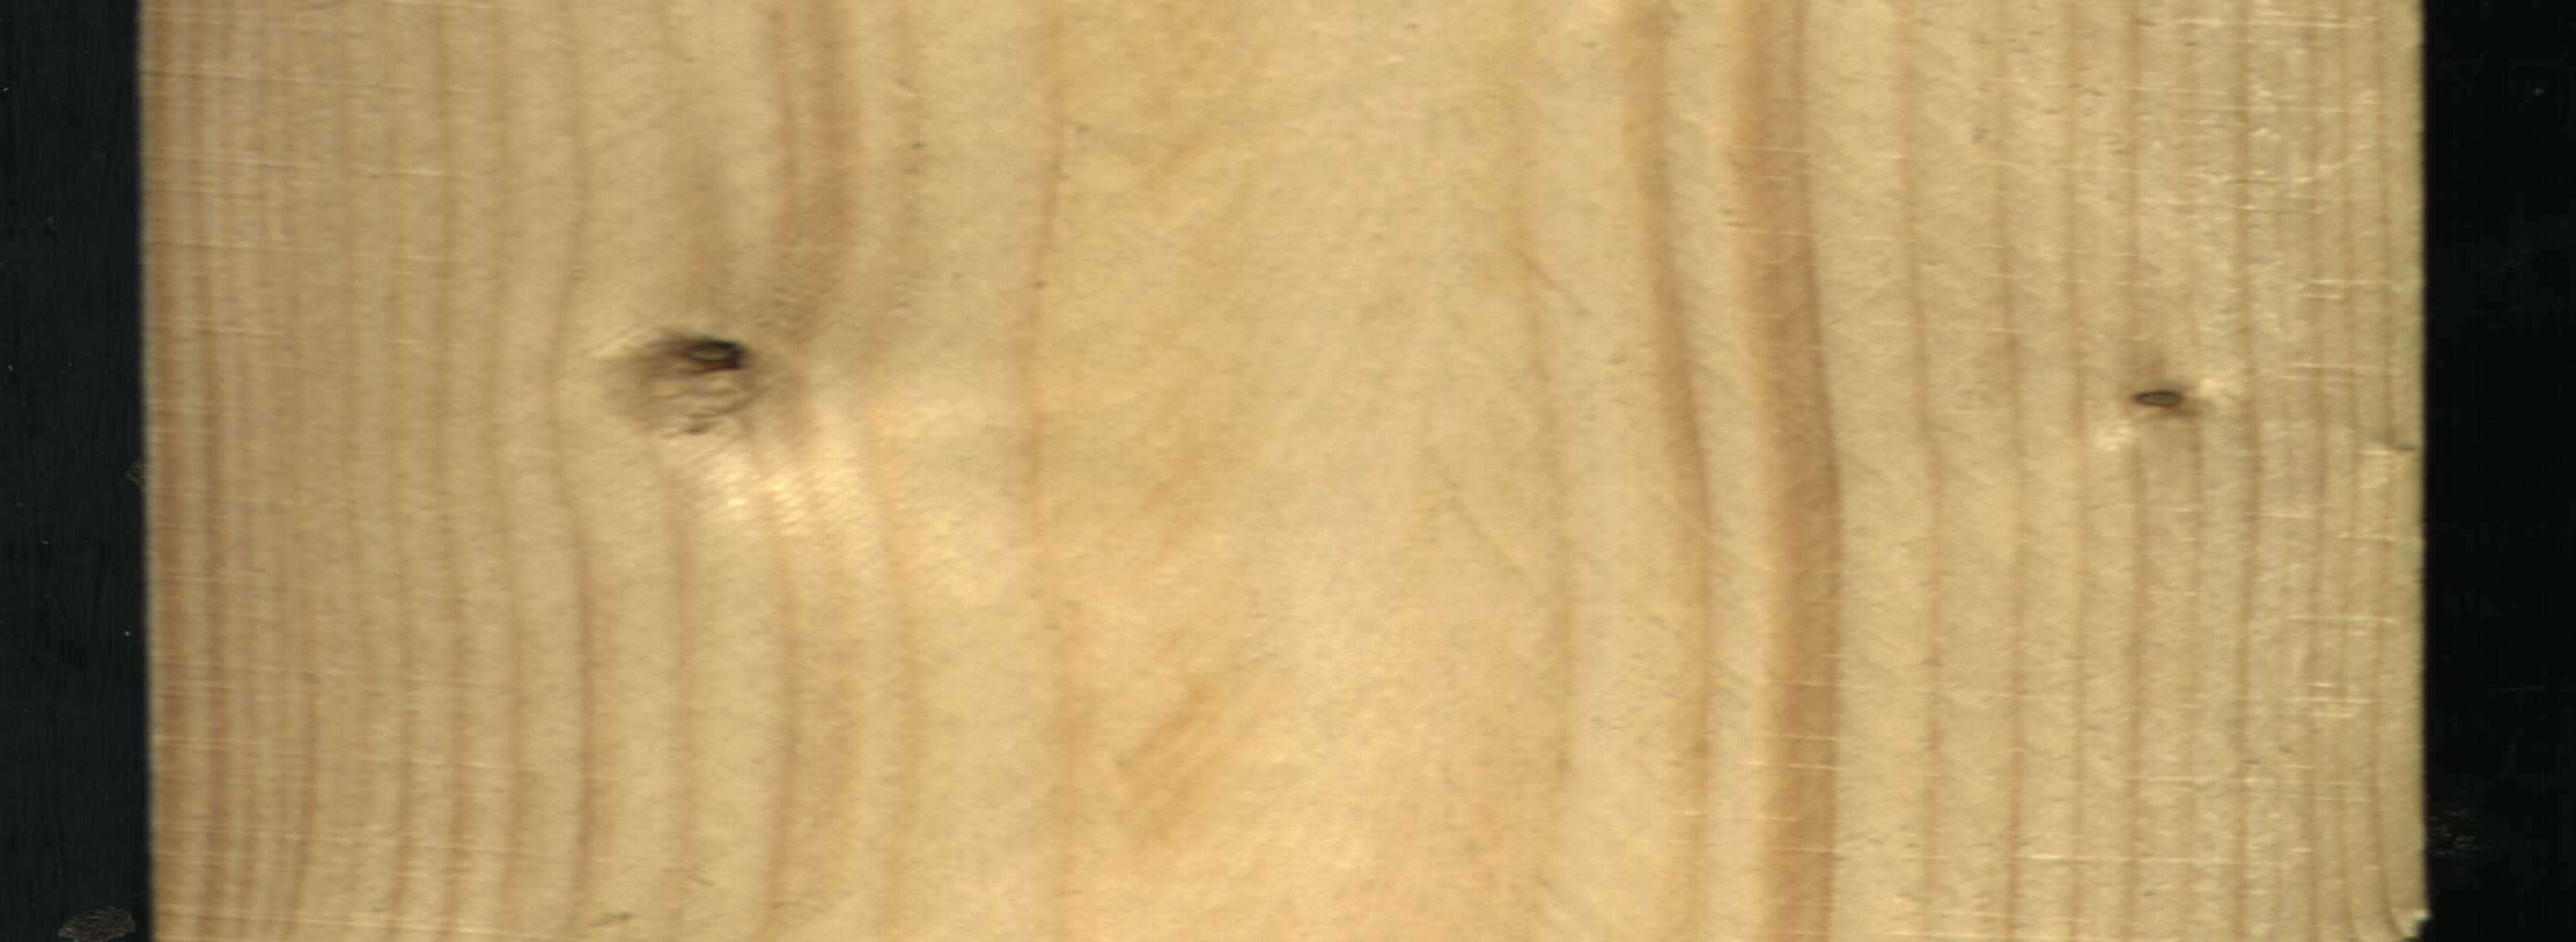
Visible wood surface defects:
Dead_Knot
Dead_Knot
Dead_Knot
Live_Knot